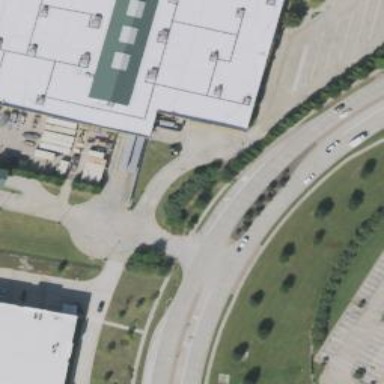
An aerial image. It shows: Tertiary road with separate sidewalk.